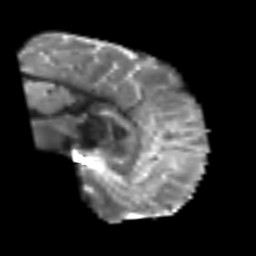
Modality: T2w
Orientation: sagittal
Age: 60
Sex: male
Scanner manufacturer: siemens
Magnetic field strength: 3 T
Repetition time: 6.1 s
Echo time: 0.101 s